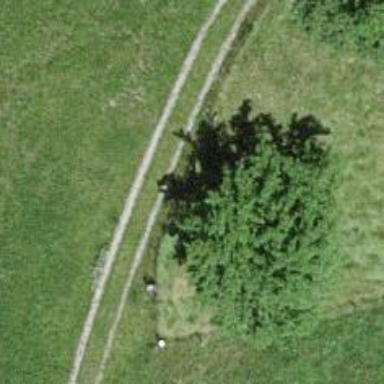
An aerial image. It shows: Track with grass surface categorized as grade4 tracktype.